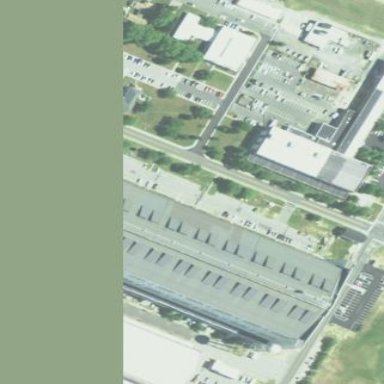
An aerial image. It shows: Government building with gabled grey roof and beige exterior.